Aerial crown-view tile of a tropical tree (Barro Colorado Island, Panama), acquired 20250715:
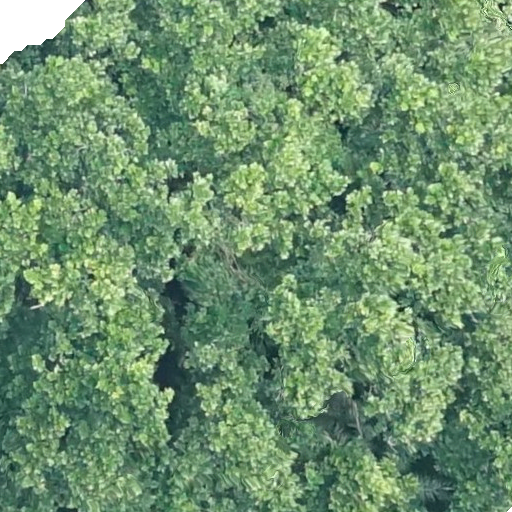
Species: Anacardium excelsum
GBIF accepted scientific name: Anacardium excelsum
Crown area: 645.697 m²